Question: Let me show you a sample data set:

I used the '=WEEKNUM()' formula to figure out what numbered week it was. Is there a formula to help me find out the ranges that a date follows under?
I gave several examples under the "Range" column to show what I mean.
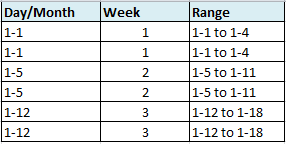
Answer: '''
=TEXT(A1-(WEEKDAY(A1,1)),"mm/dd/yyyy") & " - " & TEXT(A1-(WEEKDAY(A1,1))+7,"mm/dd/yyyy")
'''
Or if you don't want the year:
'''
=TEXT(A1-(WEEKDAY(A1,1)),"mm-dd") & " - " & TEXT(A1-(WEEKDAY(A1,1))+7,"mm-dd")
'''
This is calculating the beginning of the week using the WEEKDAY function. It then uses the same equation and adds 7 to get the end of the week. This only works with a full date that includes the year.